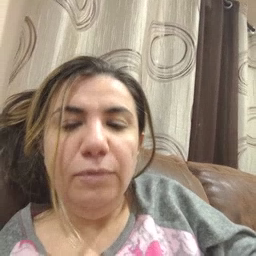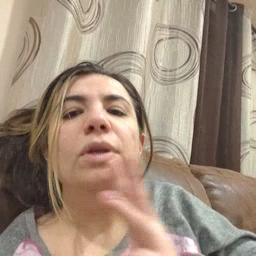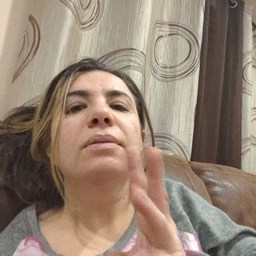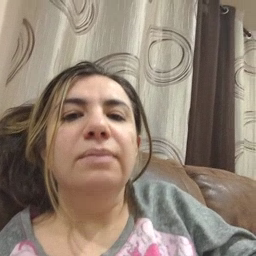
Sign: water